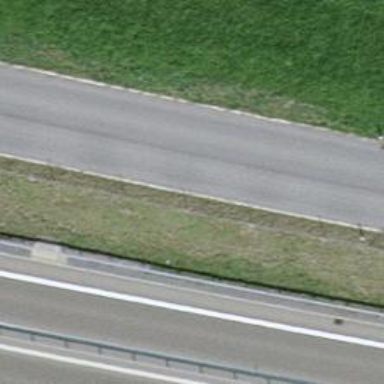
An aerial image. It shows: Unclassified road with asphalt surface.